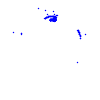
Particle: proton